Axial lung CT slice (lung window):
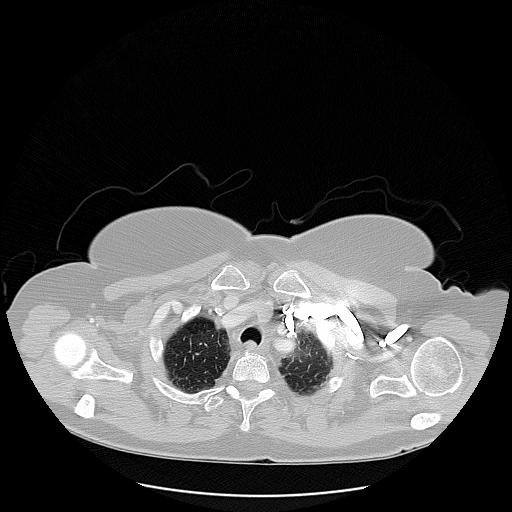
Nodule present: no